Field crop: maize
Growth stage: 1
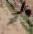
Species: atriplex